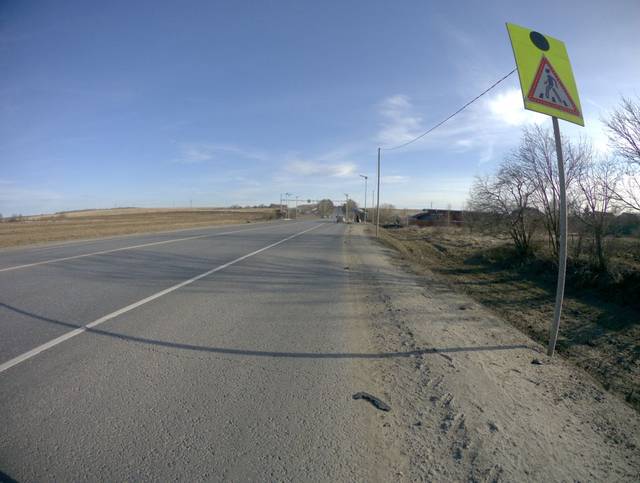
Region: Russia
Coordinates: 56.195, 40.447